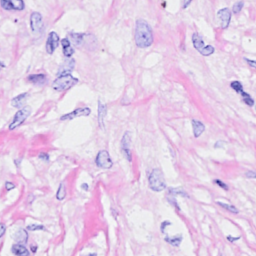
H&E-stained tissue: Breast